На бруске, лежащем на гладком столе, укреплена ось, вокруг которой может свободно вращаться валик радиуса $R=2.5~см$ (см. рис). К концу нити, намотанной на валик и перекинутой через невесомый блок, подвешивают груз массы $m$. Начав равноускорено двигаться из состояния покоя, груз за время $t=3~с$ опустился на расстояние $s=63~см$.
Сколько оборотов совершил за это время валик, если масса бруска с валиком в $k=92$ раза больше массы груза? Трением пренебречь.
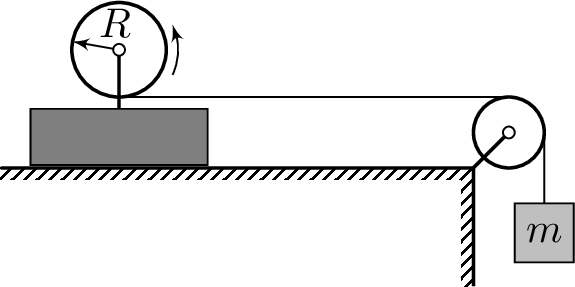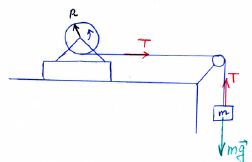
Решение: Пусть $T$ — сила натяжения нити. На груз массы $m$ действует сила натяжения нити $T$ и сила тяжести $mg$.$m g-T=m a$ ($\mathrm{II}$ закон Ньютона).$a$ — ускорение груза массы $m$.$T=m(g-a)$.Двигаясь с ускорением $a$ и нулевой начальной скоростью, груз $m$ пройдет путь $S=\frac{at^2}{2}$, откуда $a=\frac{2S}{t^2}.$Масса бруска с валиком равна $M=km.$Ускорение в центра масс системы «валик с бруском» равно $\frac{T}{M}=\frac{m(g-a)}{k m}=\frac{g-a}{k}$ согласно $\mathrm{II}$ закону Ньютона.Перейдем в СО доски с валиком. В ней правый конец нити движется с ускорением $c=a-b$.Поэтому угловое ускорение валика равно $\varepsilon=\frac{c}{R}=\frac{a-b}{R}$.За время $t$ валик прокрутился на $\frac{\varepsilon t^2}{2}$ и совершит $\frac{\varepsilon t^2}{2} \cdot \frac{1}{2 \pi}$ оборотов.$$\varepsilon=\frac{a-b}{R}=\frac{1}{R}\left(\frac{2S}{t^2}\left(1+\frac{1}{k}\right)-\frac{g}{k}\right)\\N=\frac{1}{4 \pi R}\left(2 S\left(1+\frac{1}{k}\right)-\frac{g t^2}{k}\right)=\frac{2 S(k+1)-g t^2}{4 \pi R k} .$$
Ответ: $$\frac{2 S(k+1)-g t^2}{4 \pi k R}=1~оборот$$
Темы:
T, Механика, Динамика, Всероссийские, Вращение